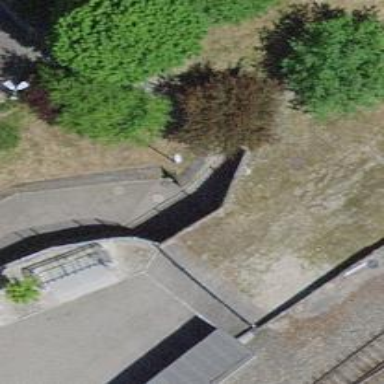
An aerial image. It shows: Cycle barrier.